Interaction volume radius: 5 \u00c5
Interaction volume height: 35 \u00c5
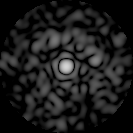
Disorder parameter: 0.8452